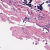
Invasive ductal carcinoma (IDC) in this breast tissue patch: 1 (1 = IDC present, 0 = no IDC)